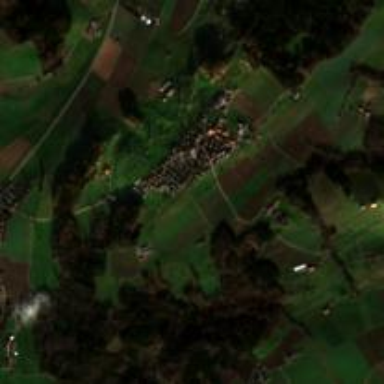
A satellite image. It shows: Village.